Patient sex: M
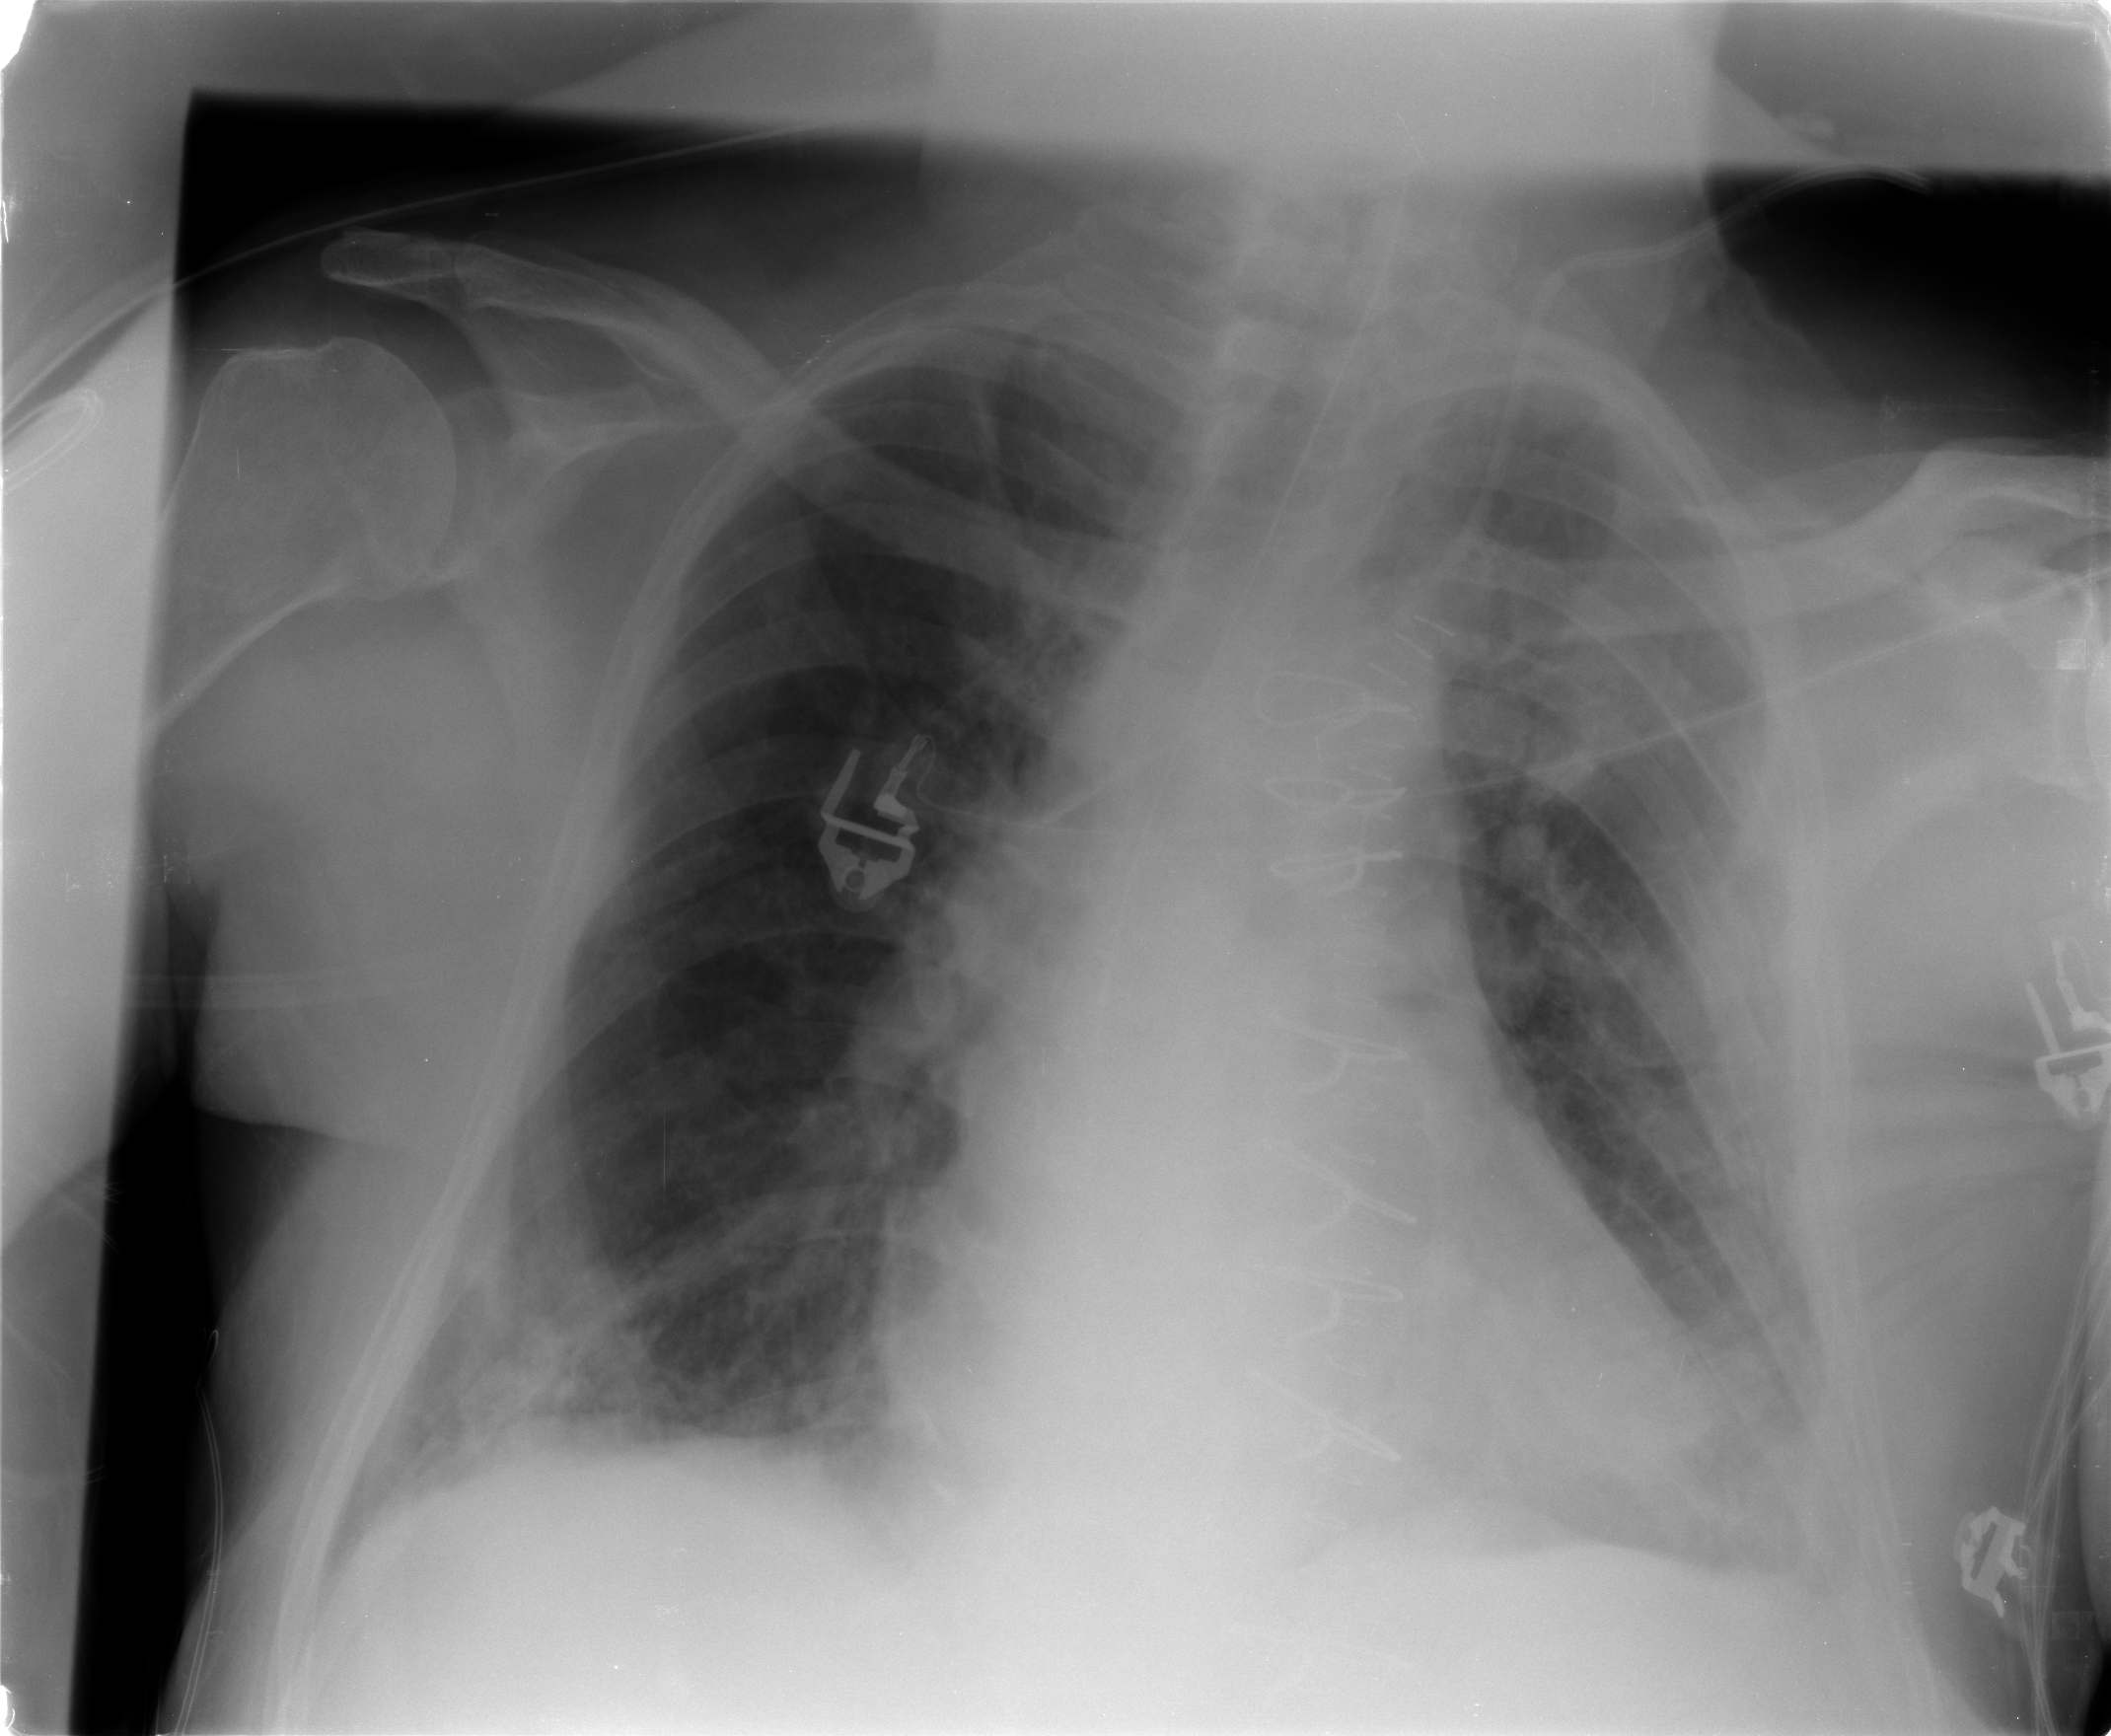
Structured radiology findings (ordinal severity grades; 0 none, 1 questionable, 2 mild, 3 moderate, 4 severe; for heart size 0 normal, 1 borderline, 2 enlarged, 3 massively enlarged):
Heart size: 0
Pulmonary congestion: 2
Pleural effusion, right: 0
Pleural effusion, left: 1
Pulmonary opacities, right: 2
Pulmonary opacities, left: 2
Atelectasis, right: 2
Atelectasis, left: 3